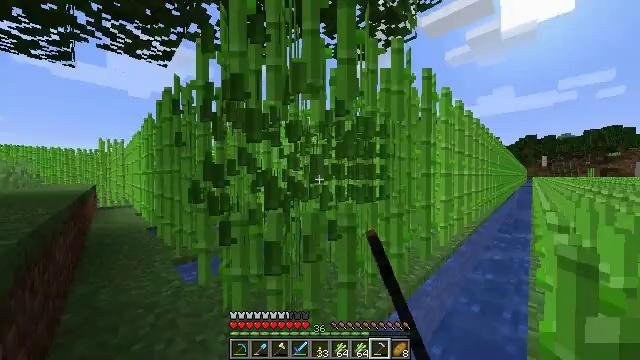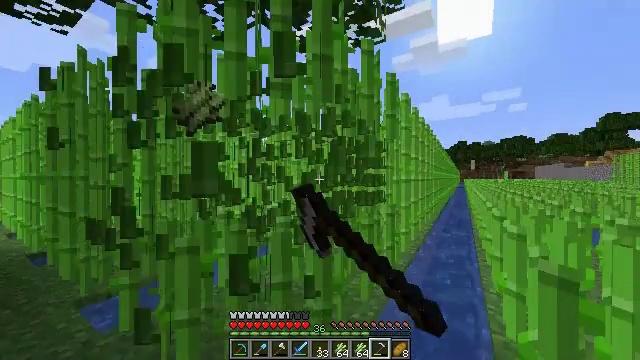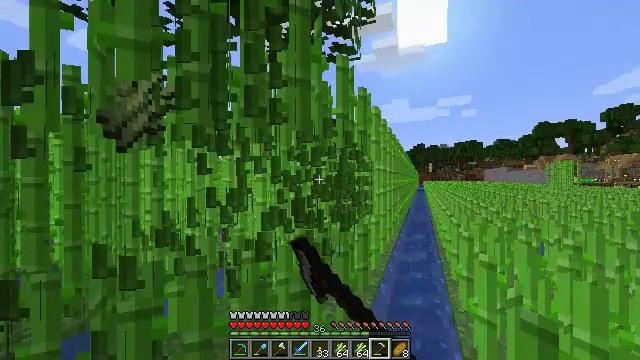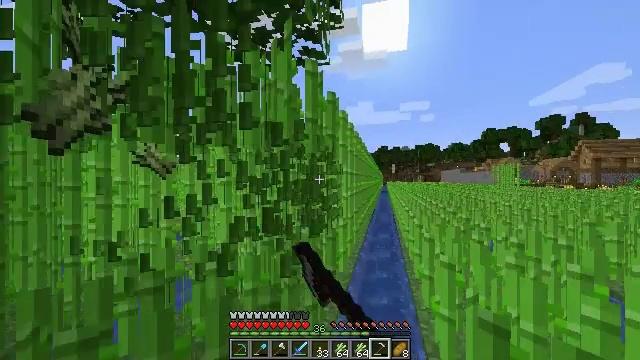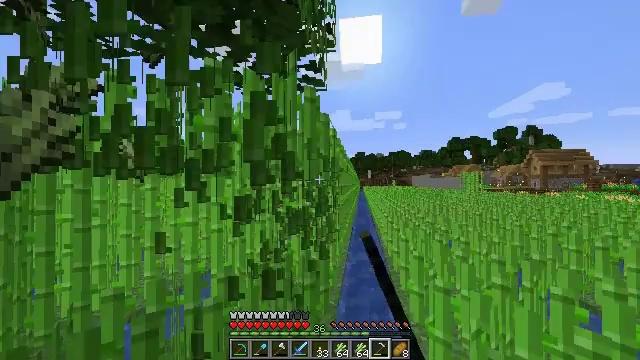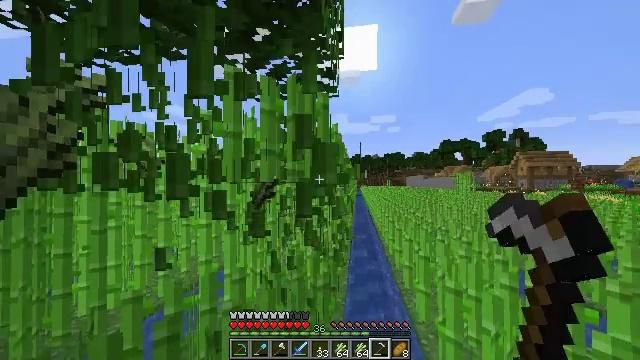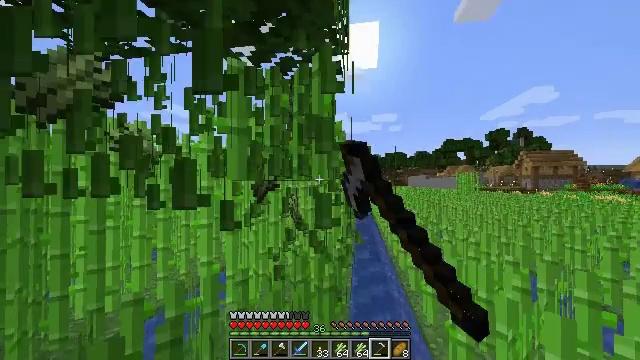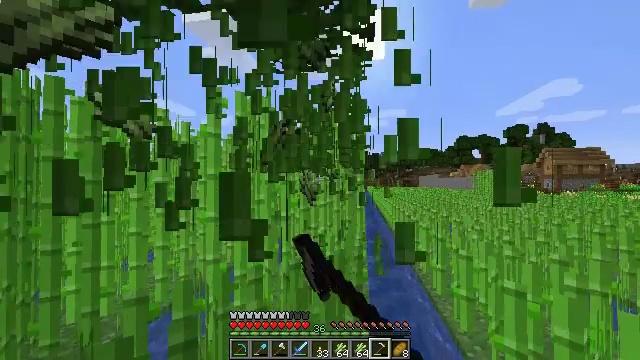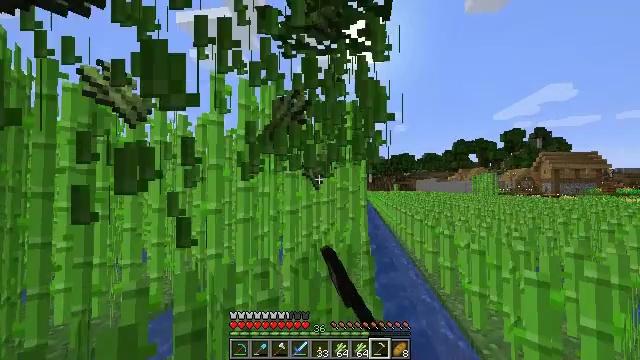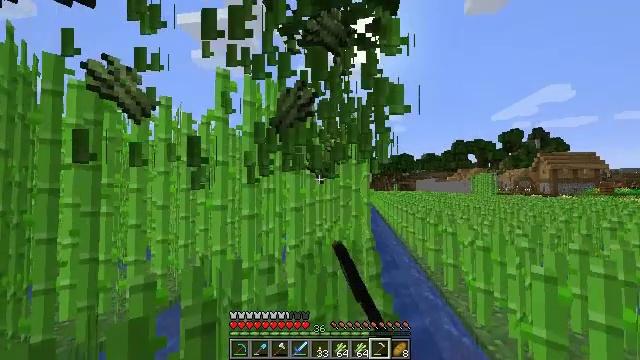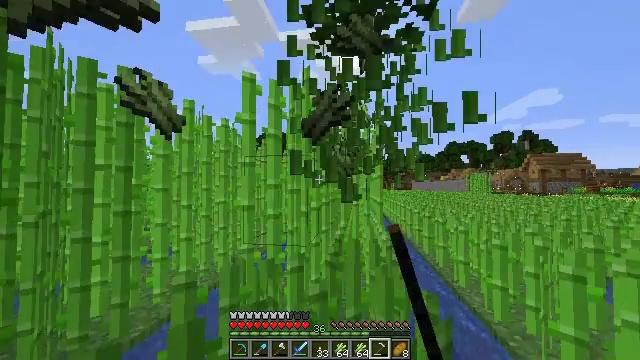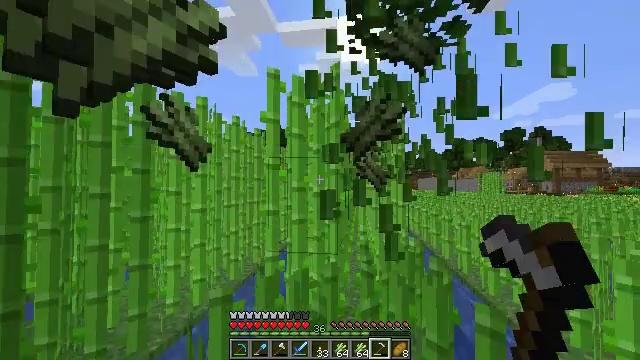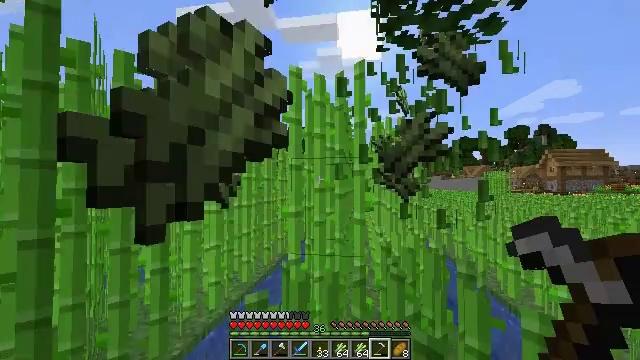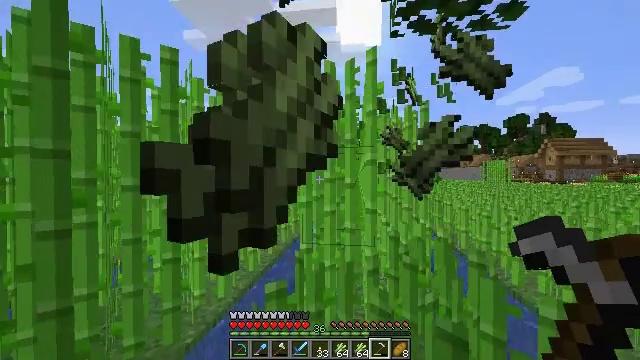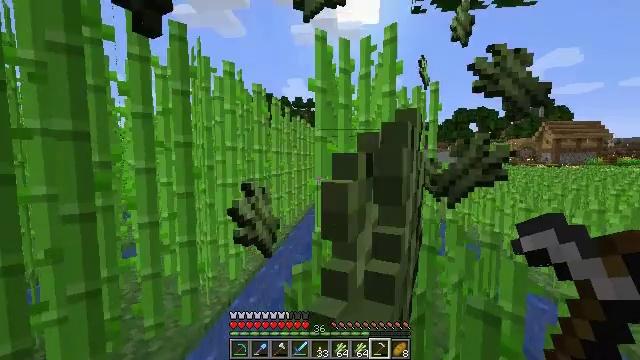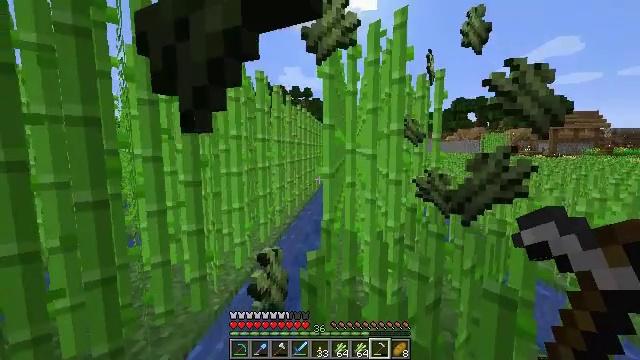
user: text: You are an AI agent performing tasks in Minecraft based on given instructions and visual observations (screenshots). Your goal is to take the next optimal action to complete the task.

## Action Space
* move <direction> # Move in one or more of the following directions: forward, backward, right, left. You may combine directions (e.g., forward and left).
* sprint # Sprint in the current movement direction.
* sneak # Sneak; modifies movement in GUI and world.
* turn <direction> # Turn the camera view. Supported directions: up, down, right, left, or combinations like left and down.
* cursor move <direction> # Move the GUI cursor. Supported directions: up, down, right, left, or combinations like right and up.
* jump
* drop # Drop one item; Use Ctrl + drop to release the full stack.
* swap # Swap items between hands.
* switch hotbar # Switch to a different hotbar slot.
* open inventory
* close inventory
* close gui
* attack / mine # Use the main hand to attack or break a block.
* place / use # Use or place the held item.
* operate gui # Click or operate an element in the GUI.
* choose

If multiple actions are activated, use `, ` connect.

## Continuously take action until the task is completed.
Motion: motion action
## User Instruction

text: Gather sugar cane for crafting.
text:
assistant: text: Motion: move forward and move left, sprint, turn right, attack / mine
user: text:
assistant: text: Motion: move forward and move left, sprint, turn right, attack / mine
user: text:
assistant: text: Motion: move forward and move left, sprint, turn right, attack / mine
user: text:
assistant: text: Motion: move forward and move left, sprint, turn right, attack / mine
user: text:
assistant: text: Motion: move forward and move left, sprint, attack / mine
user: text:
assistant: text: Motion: move forward and move left
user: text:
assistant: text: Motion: move left
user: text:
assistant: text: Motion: move left, turn right and up
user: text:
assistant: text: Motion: move left
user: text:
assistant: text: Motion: move left
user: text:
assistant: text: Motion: move left
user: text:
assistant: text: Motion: move left
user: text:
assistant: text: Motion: move left, turn down
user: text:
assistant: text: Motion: turn down
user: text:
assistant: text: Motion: turn down
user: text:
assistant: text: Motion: turn down
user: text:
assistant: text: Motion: no_op
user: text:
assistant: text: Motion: turn up
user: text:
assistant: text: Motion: turn right and up
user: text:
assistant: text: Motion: move forward, turn right and up
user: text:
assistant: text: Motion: move forward, turn right and up
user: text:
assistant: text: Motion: move forward, turn right
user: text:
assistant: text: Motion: move forward and move right
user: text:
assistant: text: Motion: move forward and move right
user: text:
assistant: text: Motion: move forward and move right, turn left
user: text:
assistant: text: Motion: move forward, turn left
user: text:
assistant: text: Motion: move forward, attack / mine
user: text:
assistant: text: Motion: move forward, attack / mine
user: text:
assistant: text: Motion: move forward, attack / mine
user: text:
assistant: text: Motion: move forward and move left, turn right, attack / mine